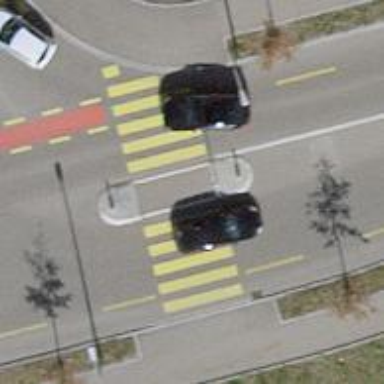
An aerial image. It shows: Uncontrolled zebra crossing with pedestrian island.